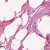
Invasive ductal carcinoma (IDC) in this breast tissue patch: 0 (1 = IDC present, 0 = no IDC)